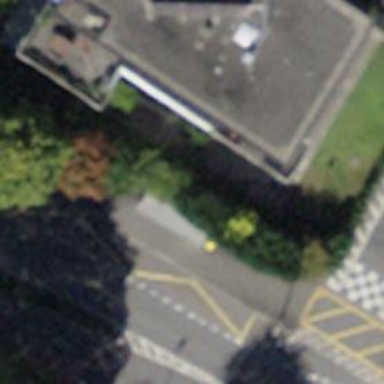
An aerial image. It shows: Post box is visible.